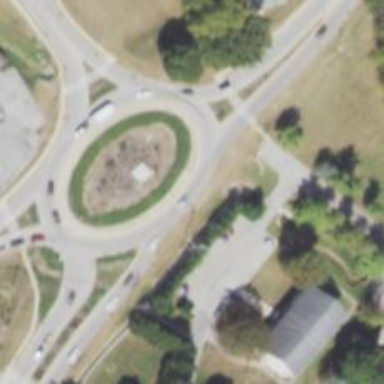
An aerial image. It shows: Roundabout on primary highway.